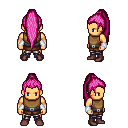
a pixel art fantasy rpg character, male body template, human, tanned skin, leather chest armor, metal pants, pink extra-long topknot hairstyle, white cloth bracers, maroon shoes, four views (front, back, left, right), 2x2 character sprite sheet, small pixel art, hard edges, no anti-aliasing